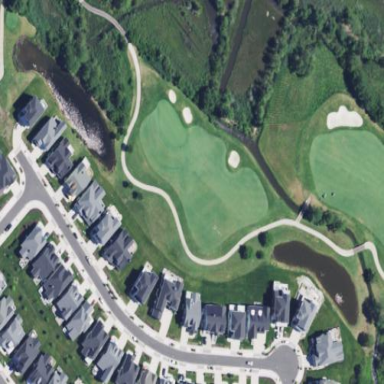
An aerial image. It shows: Grassy area designated as golf fairway.